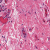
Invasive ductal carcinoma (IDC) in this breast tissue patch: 0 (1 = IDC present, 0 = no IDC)